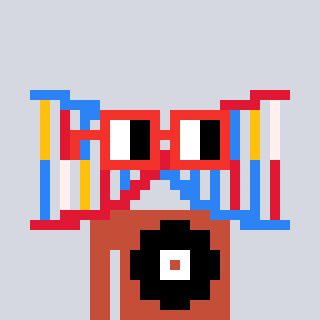
a pixel art character with square red glasses, a dna-shaped head and a rust-colored body on a cool background